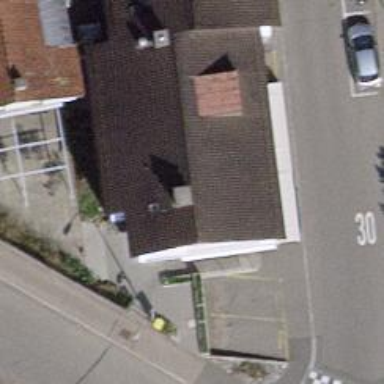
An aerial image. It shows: Post office.